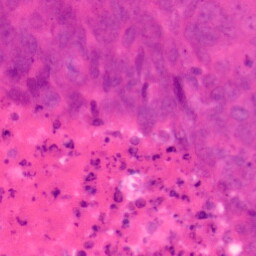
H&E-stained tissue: Colon